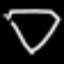
Label: diamond